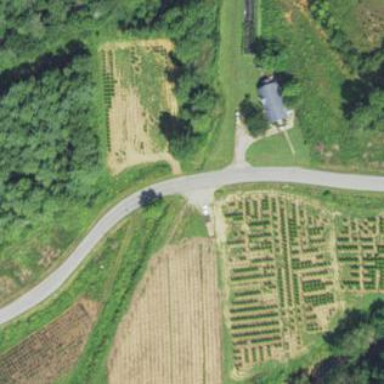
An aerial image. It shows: Plant nursery specializing in trees.